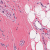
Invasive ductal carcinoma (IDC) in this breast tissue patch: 0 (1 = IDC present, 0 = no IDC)